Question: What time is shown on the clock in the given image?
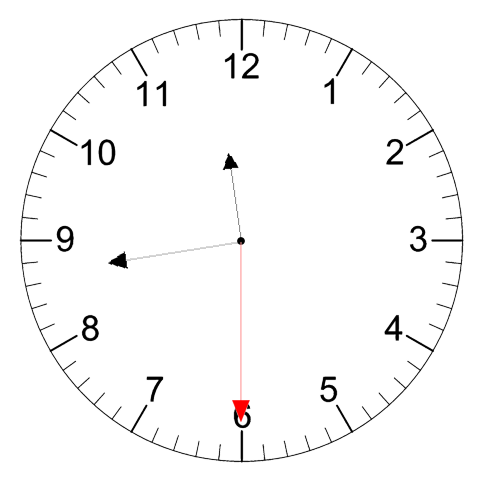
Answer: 11:43:30